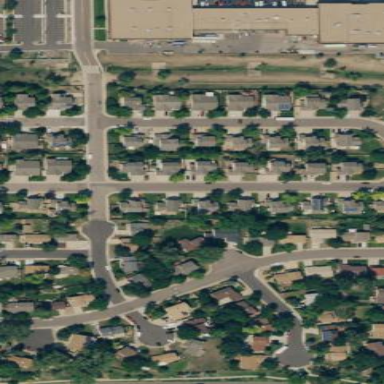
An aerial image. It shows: Single-family residential area.